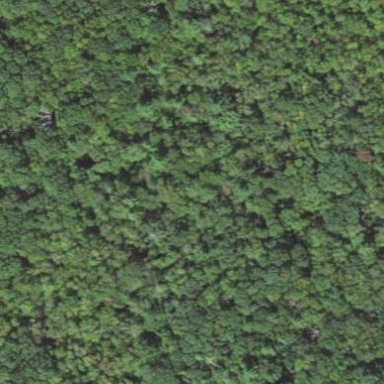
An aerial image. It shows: Mixed woodland area with various types of leaves.